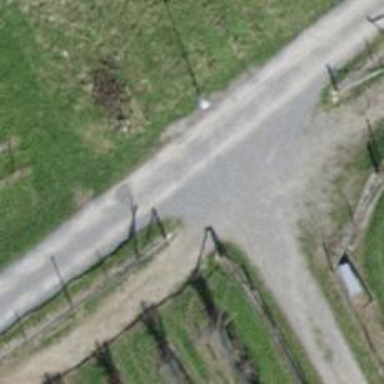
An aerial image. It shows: Gravel track with grade 2 quality.